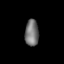
Tissue: lung
Cell type: Epithelial cells
Senescence score: 0.1957
Nuclear area (px): 356
Mean DAPI intensity: 115.719